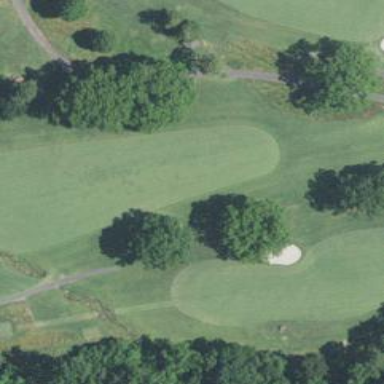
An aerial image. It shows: Golf fairway surrounded by grass.